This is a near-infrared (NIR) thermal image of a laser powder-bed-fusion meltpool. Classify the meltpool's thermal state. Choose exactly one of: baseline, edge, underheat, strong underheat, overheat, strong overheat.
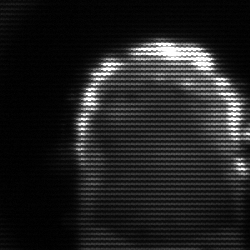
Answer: baseline